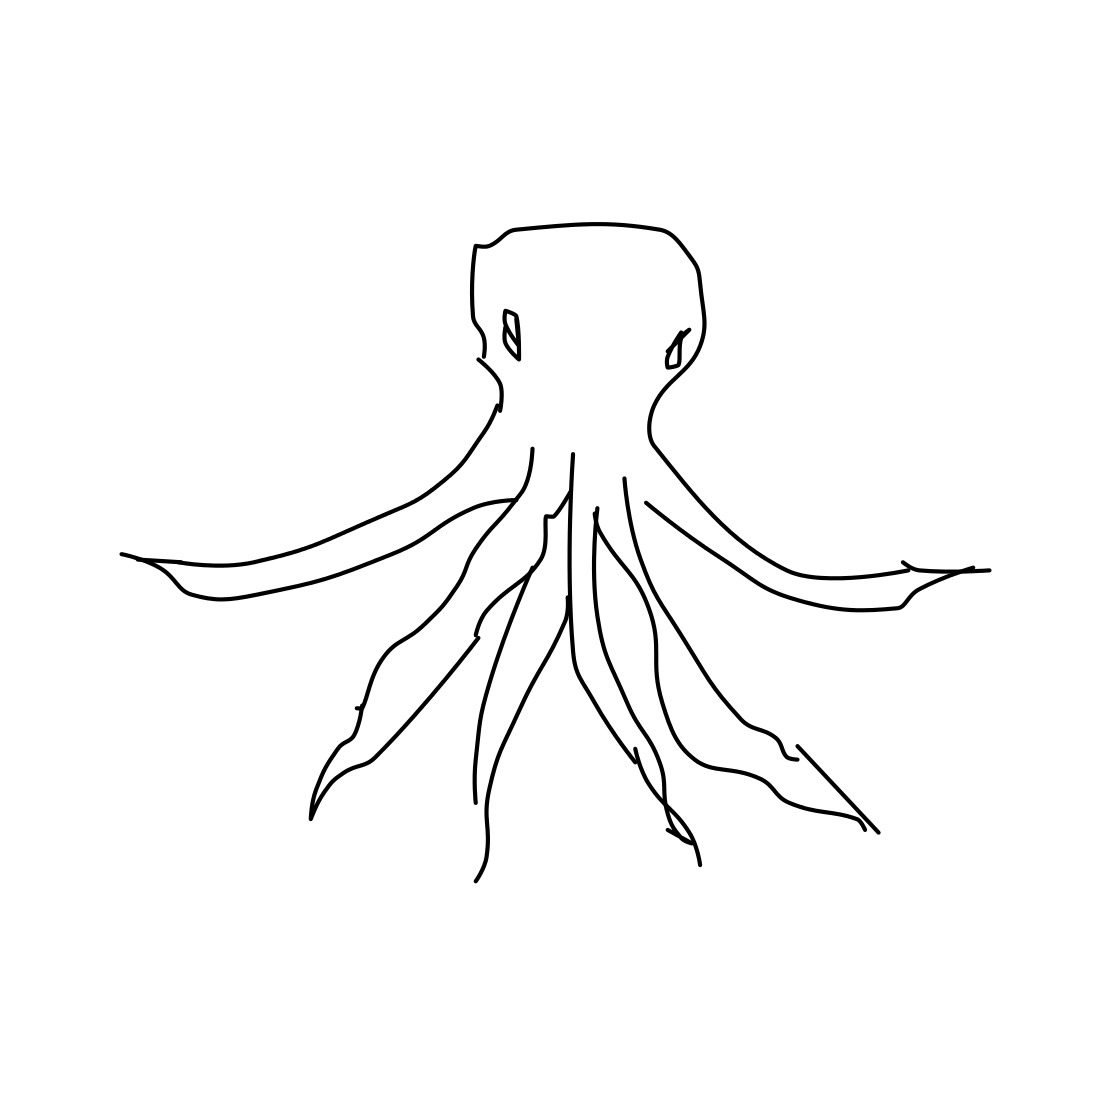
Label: octopus